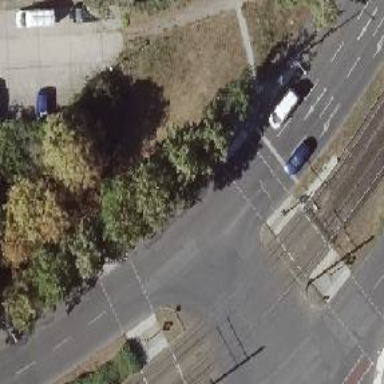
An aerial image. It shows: Secondary road with asphalt surface and lane markings.